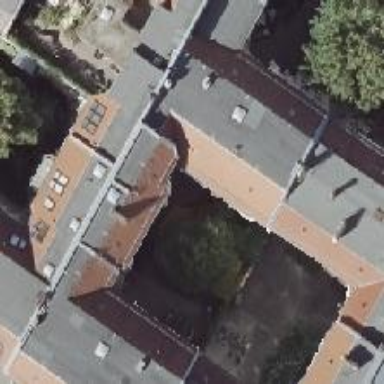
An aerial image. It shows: Residential building with grey exterior. The roof is made of red roof tiles in gambrel shape.